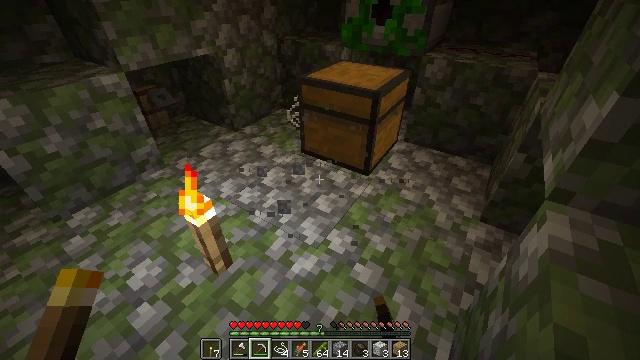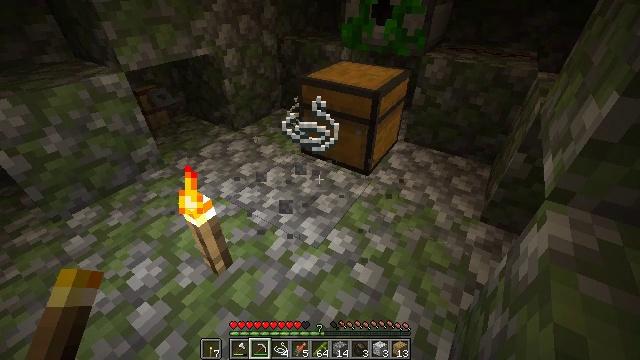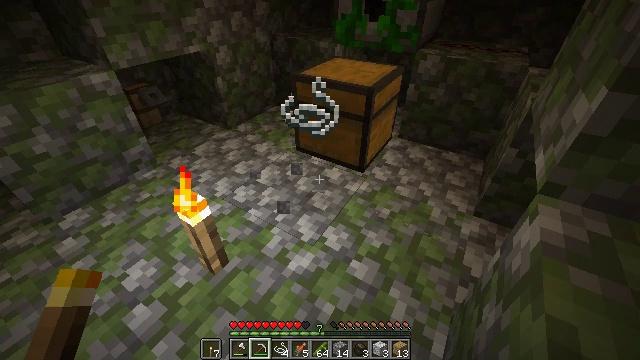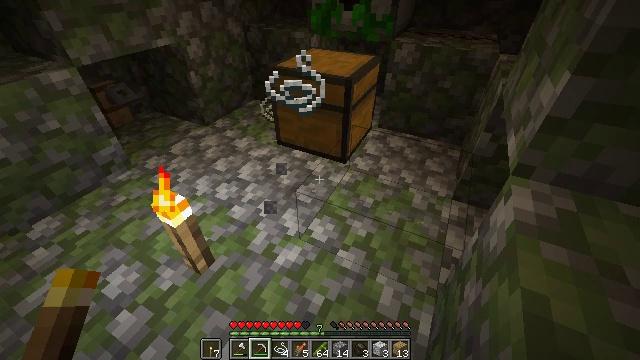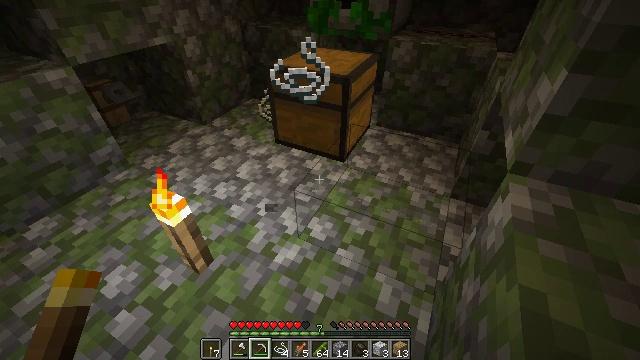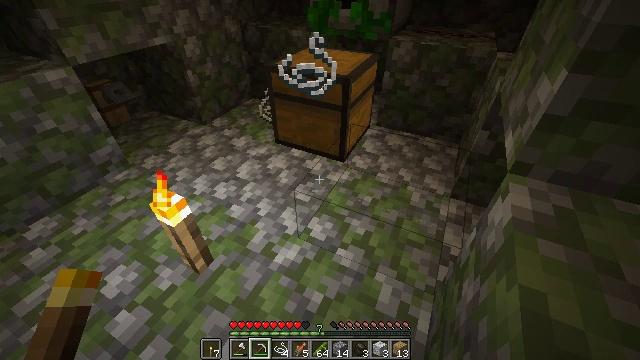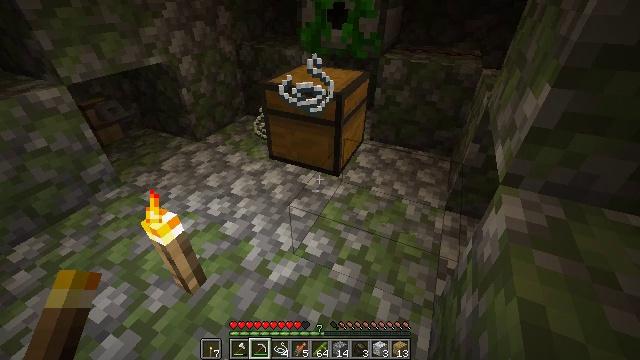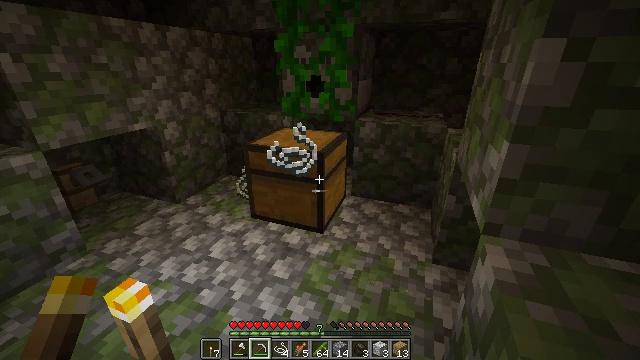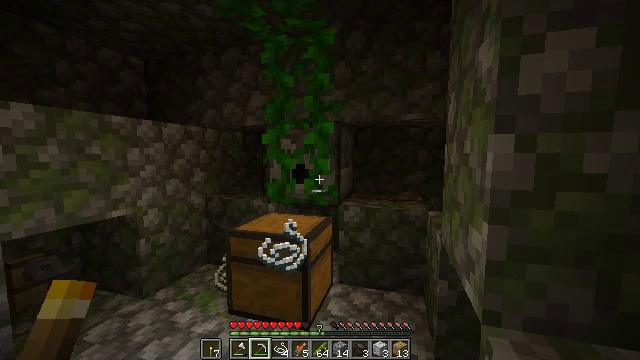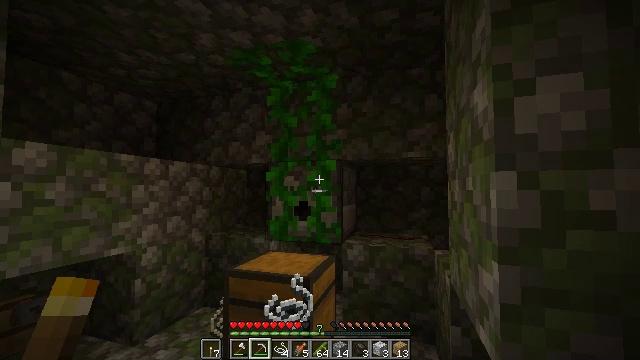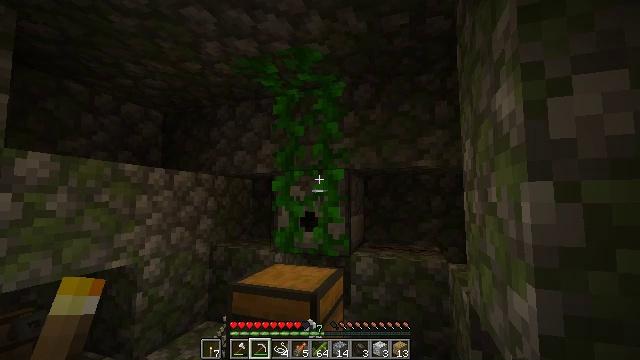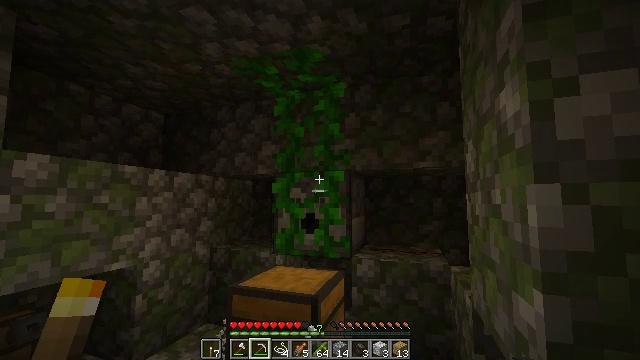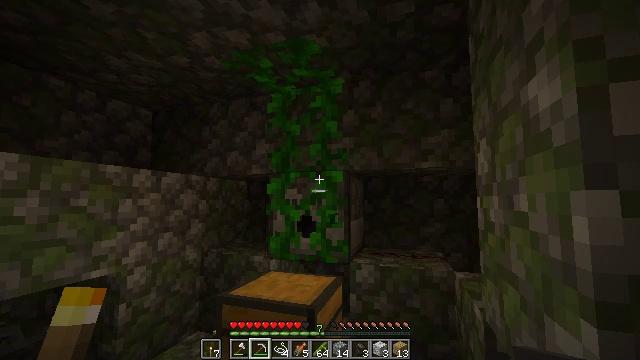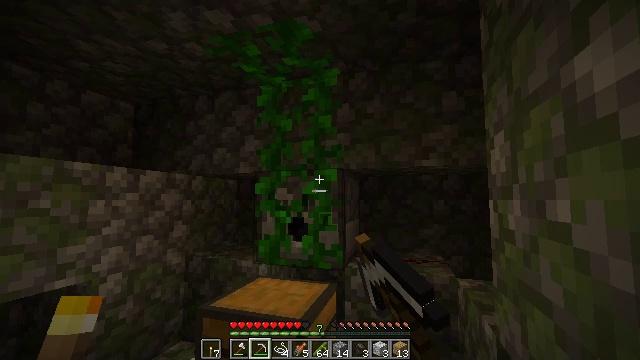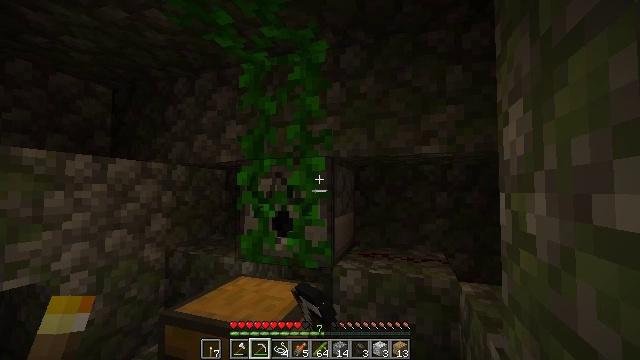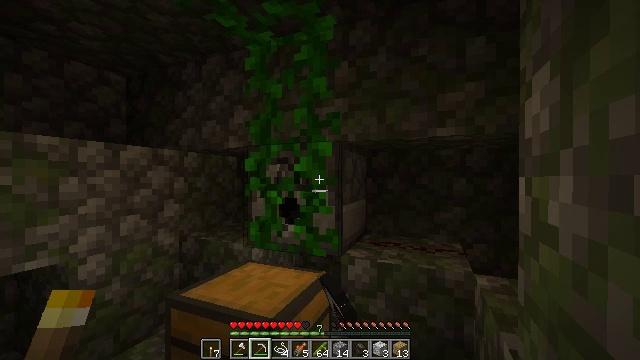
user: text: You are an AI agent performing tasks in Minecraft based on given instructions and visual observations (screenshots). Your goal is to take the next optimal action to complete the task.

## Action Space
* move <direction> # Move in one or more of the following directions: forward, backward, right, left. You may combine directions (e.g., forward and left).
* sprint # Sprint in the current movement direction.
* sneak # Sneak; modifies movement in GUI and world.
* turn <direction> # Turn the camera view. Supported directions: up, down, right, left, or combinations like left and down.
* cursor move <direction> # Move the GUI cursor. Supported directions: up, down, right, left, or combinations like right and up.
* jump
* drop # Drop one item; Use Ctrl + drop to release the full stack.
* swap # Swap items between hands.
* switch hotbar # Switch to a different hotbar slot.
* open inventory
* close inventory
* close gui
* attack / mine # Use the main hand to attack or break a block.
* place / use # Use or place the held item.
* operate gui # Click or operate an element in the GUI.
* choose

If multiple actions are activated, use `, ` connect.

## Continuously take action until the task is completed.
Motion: motion action
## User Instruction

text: Remove and gather vines.
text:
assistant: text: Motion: no_op
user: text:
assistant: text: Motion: turn right
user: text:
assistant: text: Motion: turn right and down
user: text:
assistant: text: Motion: no_op
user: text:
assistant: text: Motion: no_op
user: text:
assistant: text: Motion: turn right and up
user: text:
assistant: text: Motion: turn right and up
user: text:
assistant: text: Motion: turn right and up
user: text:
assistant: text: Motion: turn up
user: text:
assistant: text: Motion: move forward, turn left and up
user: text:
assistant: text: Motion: move forward
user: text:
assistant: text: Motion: move forward, attack / mine
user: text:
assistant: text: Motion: move forward and move right, turn right, attack / mine
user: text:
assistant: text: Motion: move forward and move right, turn left and down, attack / mine
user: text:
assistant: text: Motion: move right, turn left and down, attack / mine
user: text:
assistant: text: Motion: turn left and down, attack / mine
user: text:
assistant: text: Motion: attack / mine
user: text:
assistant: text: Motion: attack / mine
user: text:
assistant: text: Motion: attack / mine
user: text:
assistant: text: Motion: attack / mine
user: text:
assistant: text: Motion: attack / mine
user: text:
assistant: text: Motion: attack / mine